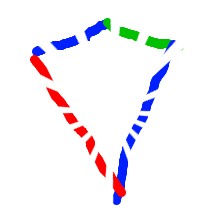
Shape: kite